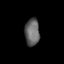
Tissue: lung
Cell type: Epithelial cells
Senescence score: 0.5618
Nuclear area (px): 390
Mean DAPI intensity: 101.238